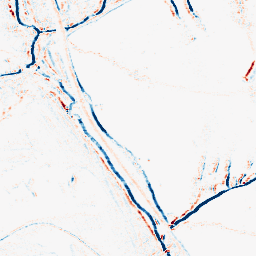
Category: morphological
Decomposition family: morphological_rect
Decomposition parameters: operation: average
width: 5
height: 3
Upsampling method: cubic_mitchell
Upsampling parameters: scale: 2
Upsampling scale: 2